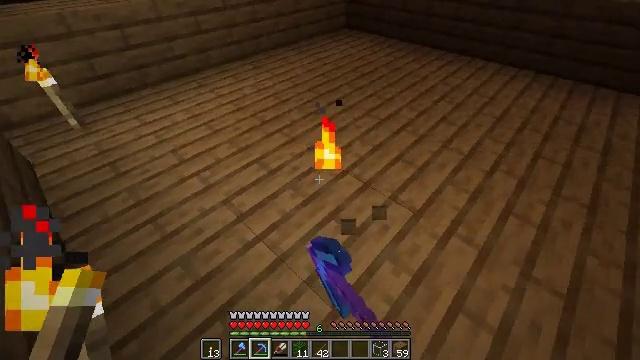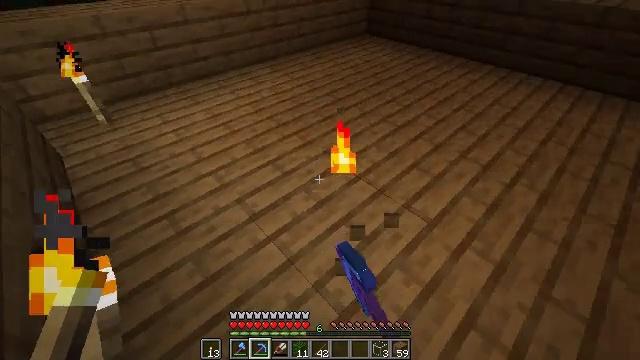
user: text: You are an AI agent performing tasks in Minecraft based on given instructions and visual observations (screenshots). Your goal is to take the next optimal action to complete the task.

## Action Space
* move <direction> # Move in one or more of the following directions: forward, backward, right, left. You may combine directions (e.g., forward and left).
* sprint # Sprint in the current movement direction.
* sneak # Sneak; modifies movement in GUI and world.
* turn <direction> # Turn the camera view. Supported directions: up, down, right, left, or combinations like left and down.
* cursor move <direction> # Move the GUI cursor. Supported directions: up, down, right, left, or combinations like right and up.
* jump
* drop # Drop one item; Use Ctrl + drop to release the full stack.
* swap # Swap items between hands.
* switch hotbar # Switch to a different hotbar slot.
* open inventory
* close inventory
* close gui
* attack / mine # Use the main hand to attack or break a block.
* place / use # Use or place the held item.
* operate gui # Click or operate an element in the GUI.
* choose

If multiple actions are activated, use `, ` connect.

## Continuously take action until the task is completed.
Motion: motion action
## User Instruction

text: Mine the torch on the wall.
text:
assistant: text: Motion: turn left
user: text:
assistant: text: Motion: no_op